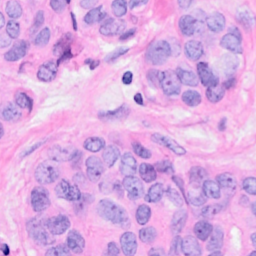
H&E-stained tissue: Breast